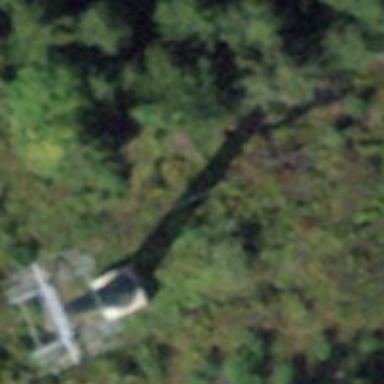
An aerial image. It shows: Pylon for aerialway.